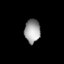
Tissue: lung
Cell type: Epithelial cells
Senescence score: 0.1917
Nuclear area (px): 359
Mean DAPI intensity: 158.487